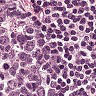
Metastatic tissue present: no